Question: I searched for a possible answer and got myself through a few posts including
<URL> but none of them seem to solve my problem.
The save button to save data from html form to mysql database was working perfectly fine until the page started giving two errors
1. The drop downs on the page are updated dynamically from the database using ajax. They are still working fine, and automatically updated depending on the option selected but when i click on any of the drop downs, the error console show "Uncaught error: InvalidStateError: DOM Exception 11 on createoptions.js line 37 which is xmlhttp.send();
2. When i click the save button, instead of any response or saving data to database an error shows up that says, Uncaught TypeError: Cannnot call method "submit" of null. To take care, the object that calls submit() method already exists. I used document.getElementById('studentdata').submit()" and the form studentdata exists on the same page.
Kindly highlight the reason for these errors and what can i do to resolve them. Following is the related code.
createoptions.js
'''
function setdepartment(value){
var xmlhttp;
if (window.XMLHttpRequest)
{// code for IE7+, Firefox, Chrome, Opera, Safari
xmlhttp=new XMLHttpRequest();
}
else
{// code for IE6, IE5
xmlhttp=new ActiveXObject("Microsoft.XMLHTTP");
}
xmlhttp.onreadystatechange=function()
{
if (xmlhttp.readyState==4 && xmlhttp.status==200)
{
document.getElementById("departmentselect1").innerHTML=xmlhttp.responseText;
}
}
switch(value){
case "Allied Health Sciences" : xmlhttp.open("GET","deptahs.php",true); break;
case "Engineering and Inter-disciplinary sciences" : xmlhttp.open("GET","depteids.php",true); break;
case "HIMSR" : xmlhttp.open("GET","depthimsr.php",true); break;
case "Islamic Studies and Social Sciences" : xmlhttp.open("GET","deptisss.php",true); break;
case "Management and Information Technology" : xmlhttp.open("GET","deptmanagement.php",true); break;
case "Medicine (Unani)" : xmlhttp.open("GET","deptmedicine.php",true); break;
case "Nursing" : xmlhttp.open("GET","deptnursing.php",true); break;
case "Pharmacy" : xmlhttp.open("GET","deptpharmacy.php",true); break;
case "Science" : xmlhttp.open("GET","deptscience.php",true); break;
}
xmlhttp.send();
}
'''
page.php and the line being referred is '<li><a class="button black" form="studentdata" onclick="document.getElementById('studentdata').submit()">Save</a></li>'
'''
<div class="navbutton">
<aside>
<ul>
<li><a class="button black" href="logout.php">Logout</a></li>
<li><a class="button black" onclick="addRow()">Add Row</a></li>
<li><a href="#searchbox" class="button black" onclick="showsearch()">Search</a></li>
<li><a href="#promotediv" class="button black" onclick="showpromote()">Promote</a></li>
<li><a class="button black" form="studentdata" onclick="document.getElementById('studentdata').submit()">Save</a></li>
</ul>
</aside>
</div>
<form id="studentdata" action="savedata.php" method="POST">
<div style=" padding-left:350px; ">
<div class="dropdown dropdown-dark">
<select name="facultyselect1" id="facultyselect1" style="width:300px;" class="dropdown-select " onfocus="setdepartment(this.value)" onchange="setdepartment(this.value)" required>
<option value="">Select an option</option>
<div id="facultyselect1">
<?php
@ $db = mysql_connect("localhost", "root", "");
mysql_select_db("university");
$strSQL = "SELECT facultyname FROM faculty";
$rs = mysql_query($strSQL);
$nr = mysql_num_rows($rs);
for ($i=0; $i<$nr; $i++) {
$r = mysql_fetch_array($rs);
echo "<OPTION VALUE="".$r["facultyname"]."">".$r["facultyname"]."</OPTION>";
}
?>
</div>
</SELECT>
</div>
<div class="dropdown dropdown-dark">
<select name="departmentselect1" id="departmentselect1" class="dropdown-select" onchange="setcourse(this.value)" onfocus="setcourse(this.value)" required>
<option value="">Select an option</option>
<div id="departmentselect1">
</div>
</select>
</div>
</div>
</form>
'''
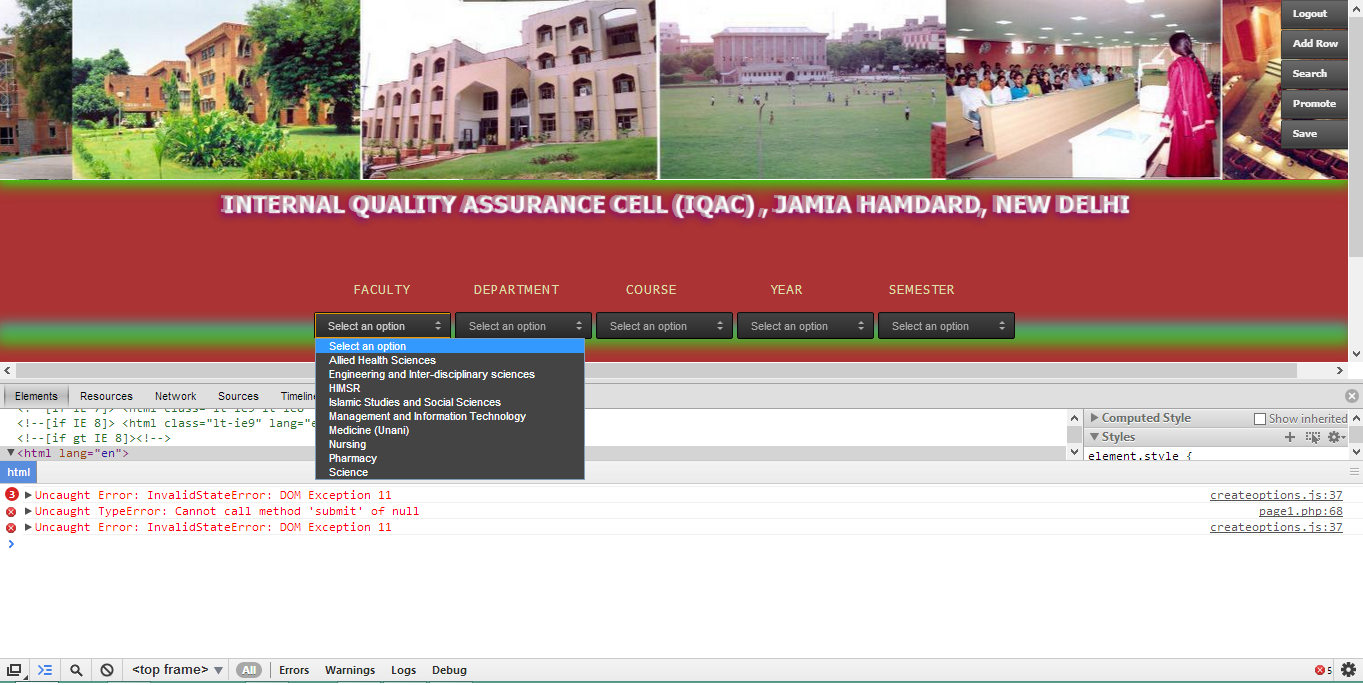
Answer: Your first error '"Uncaught error: InvalidStateError: DOM Exception 11 on createoptions.js line 37' is caused by manipulating the DOM. I think it might be related to the fact that you have two elements with id 'departmentselect1' or that the div with the same id is invalid syntax, as it cannot be a child of a 'select' element. You can click the arrow next to this error in Chrome and trace it to the point where it actually happened. <URL>.
'Uncaught TypeError: Cannnot call method "submit" of null' means that 'document.getElementById('studentdata')' didn't match any elements and therefore returned 'null'. 'null' has no methods, and therefore it will throw this error. This is strange, but as your form has double id's and has invalid syntax and can therefore have undefined behaviour. Try fixing the first problem and it might magically solve the other one.
Edit:
I still think you should debug the value of 'value' in your 'setdepartment' function for the menu that doesn't work. What behaviour does your function have if the value doesn't match any case? What is the response data for the menu that doesn't work?